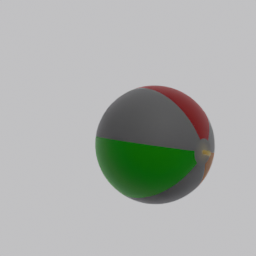
Label: tools